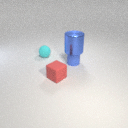
small blue rubber cylinder behind small red rubber cube